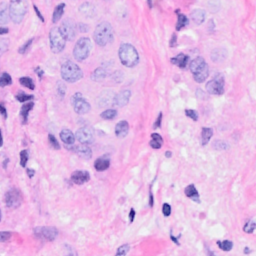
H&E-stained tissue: Breast